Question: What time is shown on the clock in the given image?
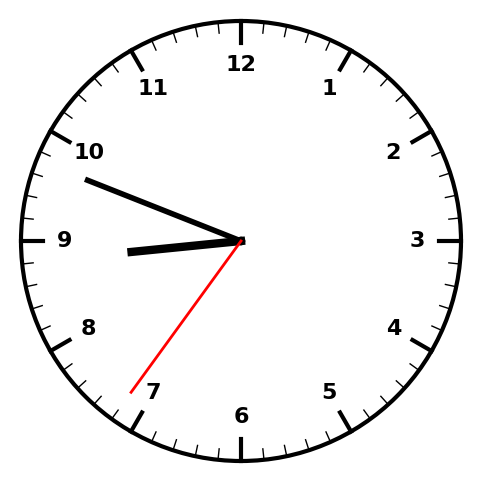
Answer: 08:48:36